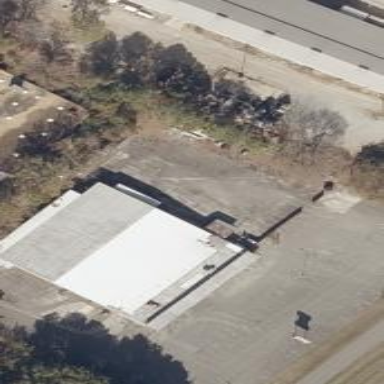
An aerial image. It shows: Building with bowling alley inside.